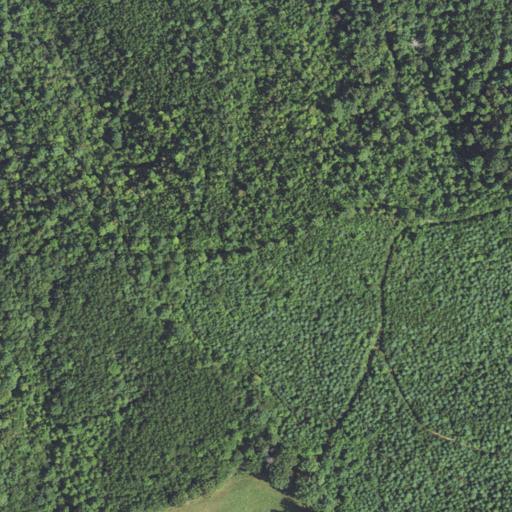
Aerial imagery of mountain in North Carolina named Clink Webster Mountain containing mixed forest, deciduous forest, evergreen forest, pasture, and shrub